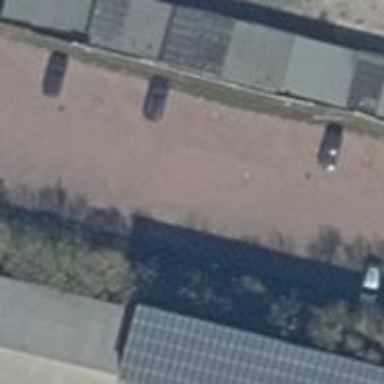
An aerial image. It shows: Group of garages.